Aerial crown-view tile of a tropical tree (Barro Colorado Island, Panama), acquired 20240813:
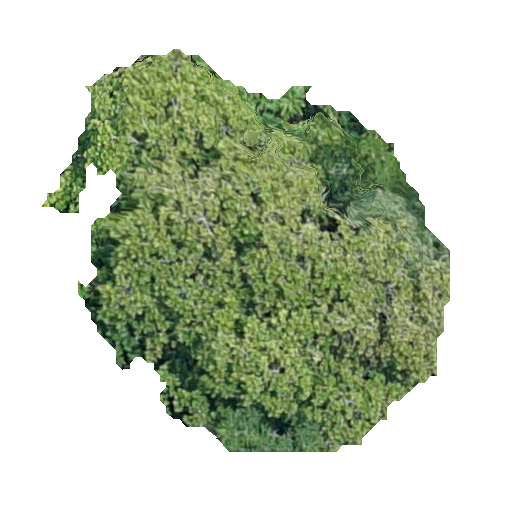
Species: Anacardium excelsum
GBIF accepted scientific name: Anacardium excelsum
Crown area: 165.296 m²